Question: I was working(learning) with Data bound controls in ASP.Net and suddenly got the error:
I started searching it on google but ended up with no helpful solution. I was not able find app_offline.htm file also. And then I suddenly tried to open my project in browser again and it opened successfully and now its working. And now I have observed that in between as I am working on the project it shows this error in between (cant say when and on what criteria) and then after some time it starts working again. Can anybody help me why its happening?
I am using ASP.Net4.0 and Sql Server Express Edition.
With somemore searching on google it seems that this gets created automatically in the solution. If we delete it the program works fine and even if you do not delete it gets deleted after sometime by itself. but will be created again after some time.
Its hard to post any code because there is no code that is giving error. But when I press (ctrl+F5) to open my project its giving error. Still for reference I created a webform Review.aspx based on a masterpage. I created a combobox and a gridview inside it. Here Combobox has some collection of numbers (GenreId) and when you select a GenreId it do Autopostback and Gridview shows the entry associated with the selected GenreId.
And then I tried to debug it in a browser, its giving error (for some time).
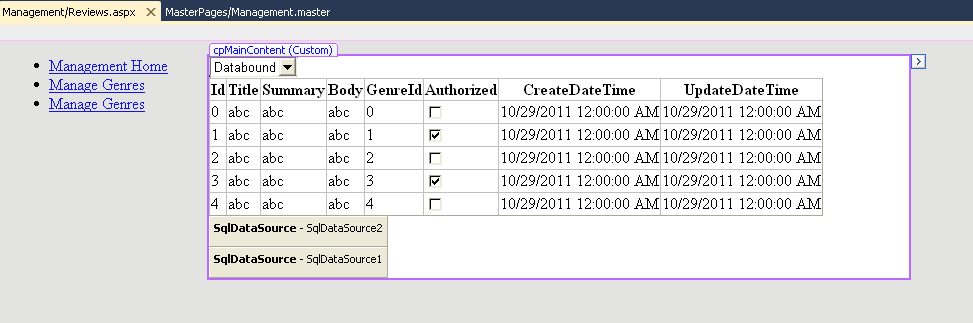
Answer: Here is the reason. have you try after closing all the design windows?
> SQL Server 2005 express edition does not support multiple processes.
Only single process can access database at a time. So when a database
is accessed through visual studio, ASP.net runtime cannot access the
database. This will result into the internal server error. To prevent
this, VS 2005 places app_offline.htm file in the application's root
directory. The file contain above message. This causes ASP.net to put
the application in offline mode. Please note the accessing database
means opening any component of the database (I.e. table, view, stored
procedure etc.) into the design window. When design window is closed,
VS 2005 removes app_offline.htm file making the application in onliner
mode again.
<URL>